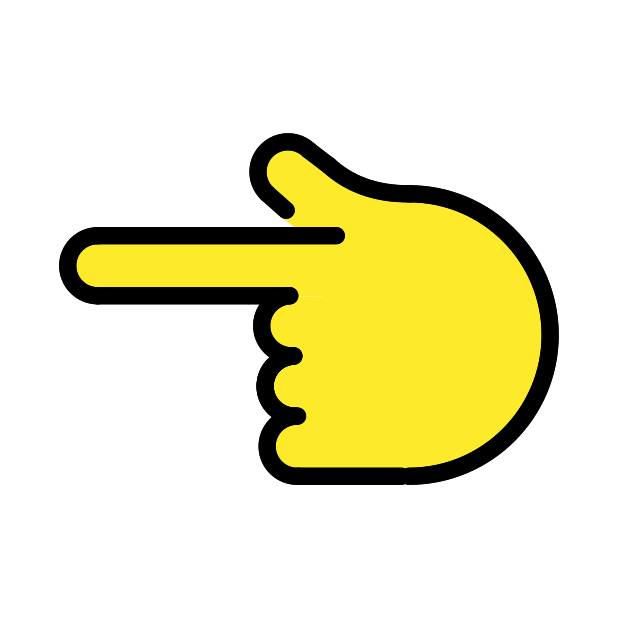
backhand index pointing left